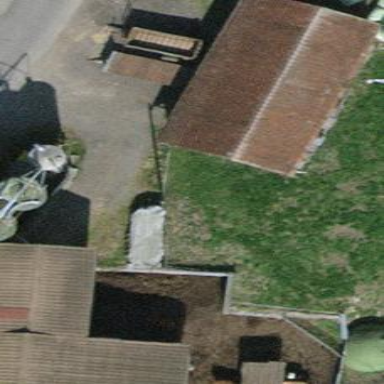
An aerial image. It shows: Farm auxiliary building.